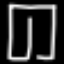
Label: pants